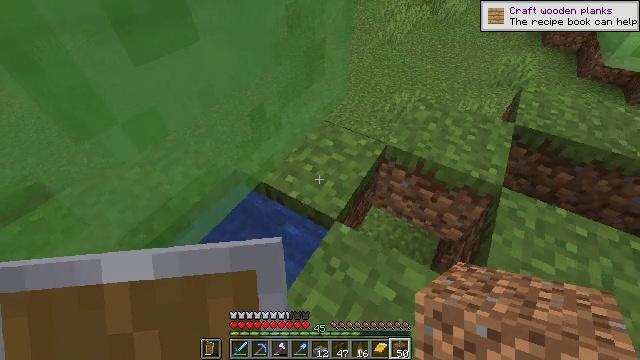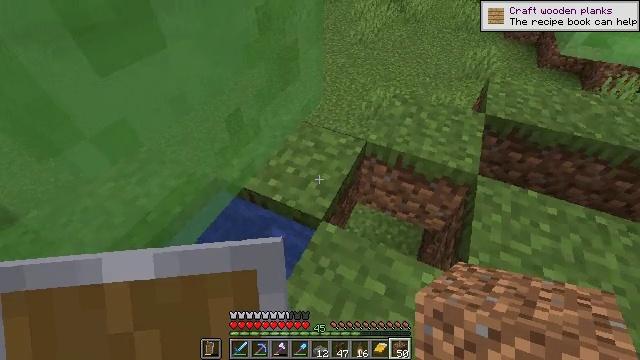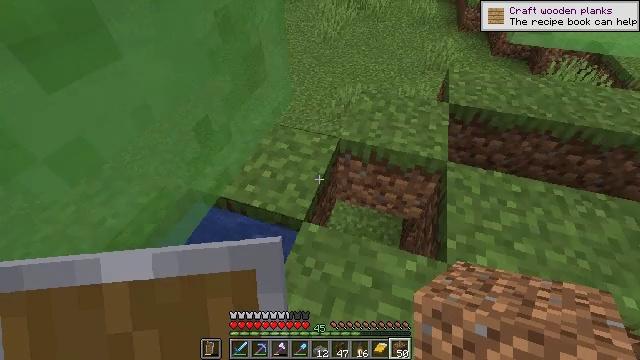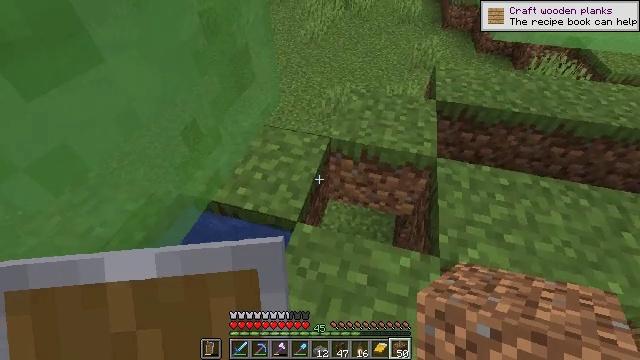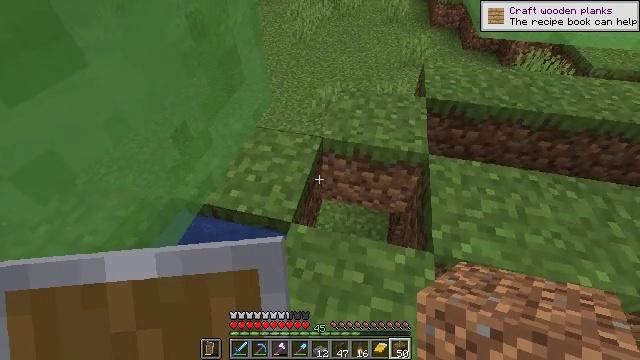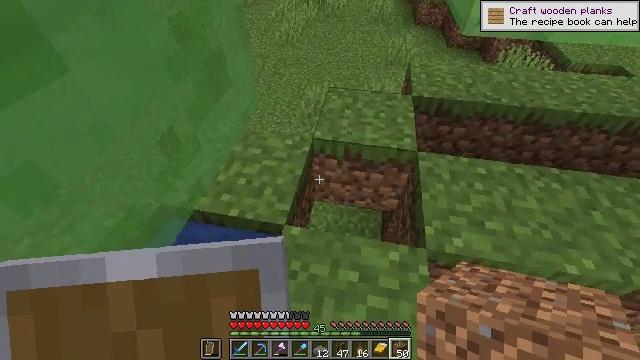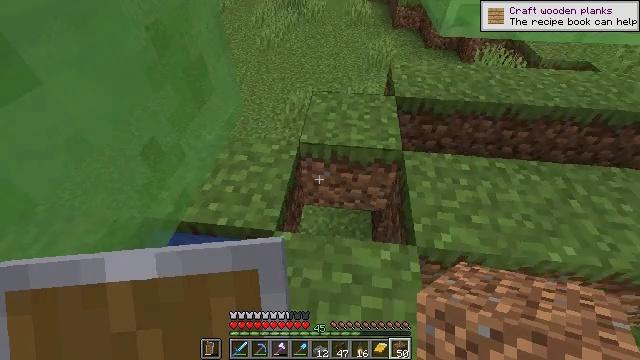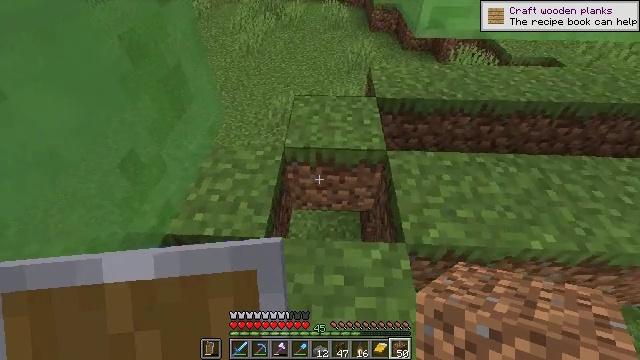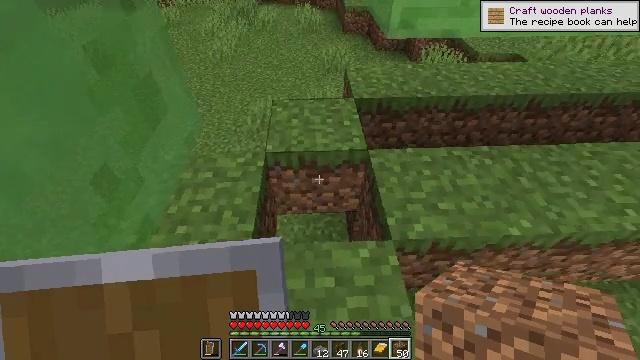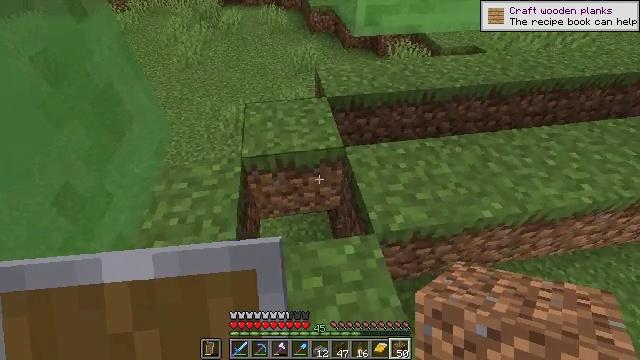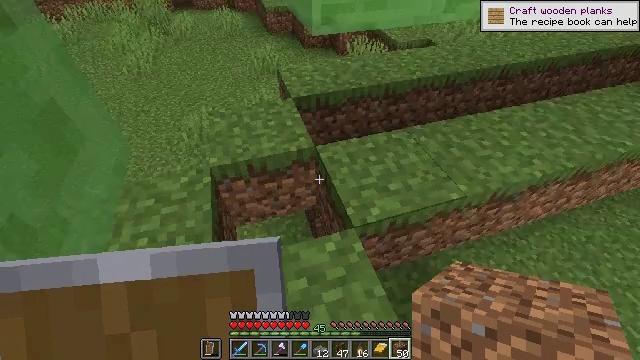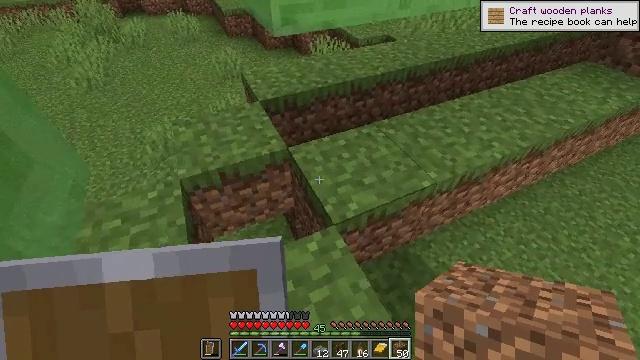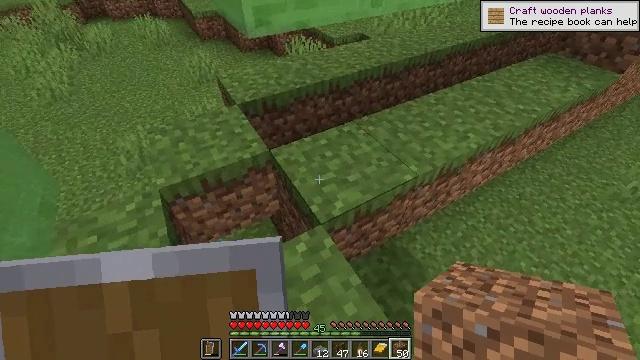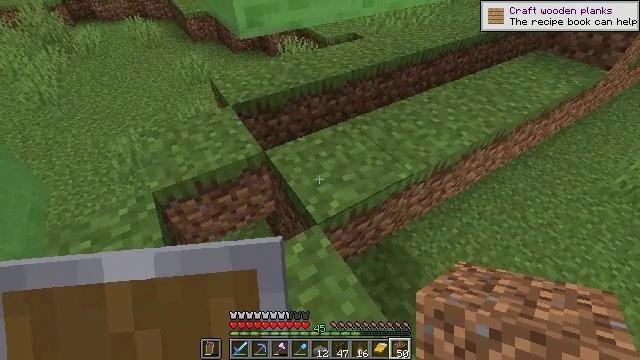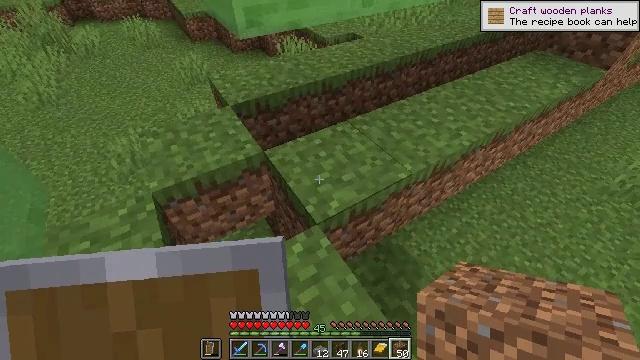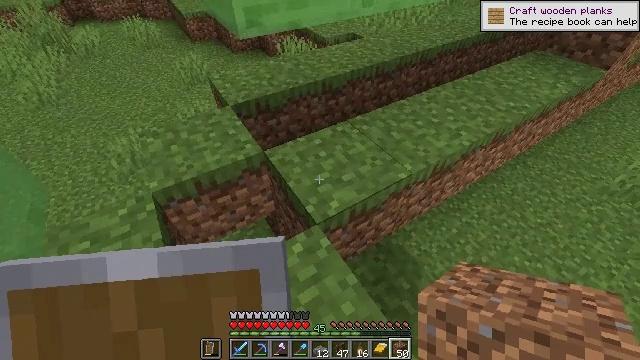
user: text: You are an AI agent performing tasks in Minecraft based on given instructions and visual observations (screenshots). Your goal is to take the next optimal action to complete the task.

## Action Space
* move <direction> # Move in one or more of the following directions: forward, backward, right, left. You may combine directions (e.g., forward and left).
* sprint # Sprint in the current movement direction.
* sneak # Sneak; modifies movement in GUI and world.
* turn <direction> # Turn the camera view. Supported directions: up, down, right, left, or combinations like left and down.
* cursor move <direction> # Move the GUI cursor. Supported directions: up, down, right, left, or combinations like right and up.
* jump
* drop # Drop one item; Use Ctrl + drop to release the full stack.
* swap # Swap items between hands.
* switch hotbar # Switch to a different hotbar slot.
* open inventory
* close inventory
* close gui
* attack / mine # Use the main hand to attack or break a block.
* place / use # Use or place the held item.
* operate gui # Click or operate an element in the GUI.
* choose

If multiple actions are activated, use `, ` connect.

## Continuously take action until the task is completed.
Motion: motion action
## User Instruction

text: Harvest the slime block from the ground.
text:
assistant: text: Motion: turn right
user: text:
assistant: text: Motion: turn right
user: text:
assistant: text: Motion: turn right
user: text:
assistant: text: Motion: turn right
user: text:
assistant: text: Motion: turn right
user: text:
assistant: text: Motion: turn right
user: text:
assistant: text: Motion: turn right
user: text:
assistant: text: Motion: turn right
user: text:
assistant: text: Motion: turn right
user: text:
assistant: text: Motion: turn right
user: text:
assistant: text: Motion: turn right
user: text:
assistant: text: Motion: turn right
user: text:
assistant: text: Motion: turn right
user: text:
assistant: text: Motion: no_op
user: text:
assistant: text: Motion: no_op
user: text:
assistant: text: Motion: no_op
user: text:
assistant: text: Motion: no_op
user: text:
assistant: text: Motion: no_op
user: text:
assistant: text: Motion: no_op
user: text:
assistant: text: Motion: no_op
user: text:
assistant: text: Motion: no_op
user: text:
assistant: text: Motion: no_op
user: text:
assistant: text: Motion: no_op
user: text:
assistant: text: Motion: no_op
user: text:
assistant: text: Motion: no_op
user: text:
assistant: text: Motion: turn right
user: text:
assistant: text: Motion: turn right and up
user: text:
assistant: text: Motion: turn right and up
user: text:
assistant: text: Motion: turn right and up
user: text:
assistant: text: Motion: turn up